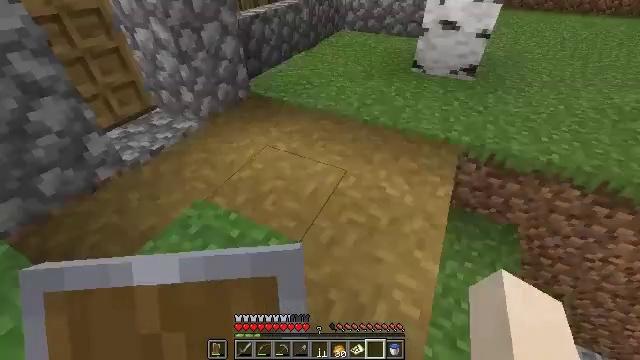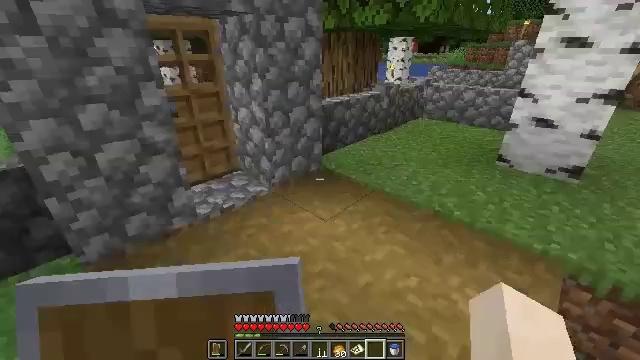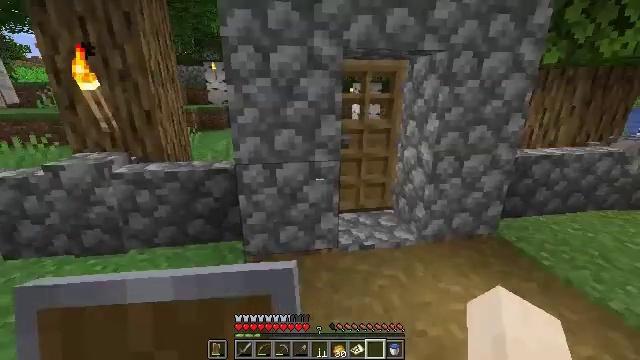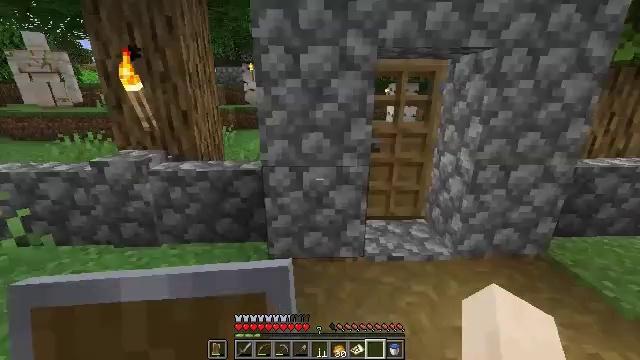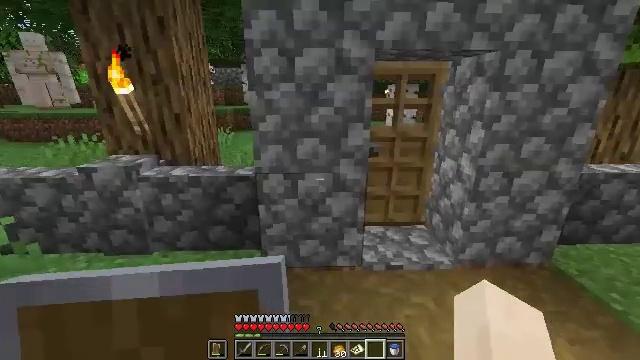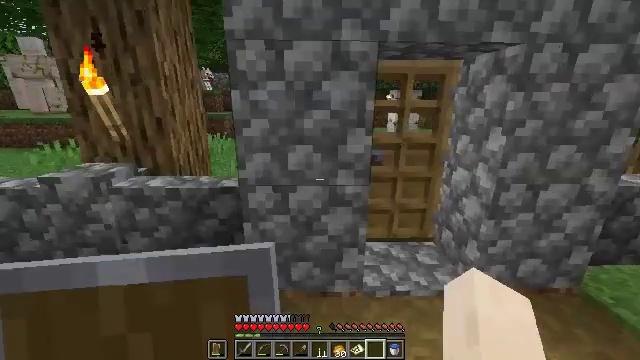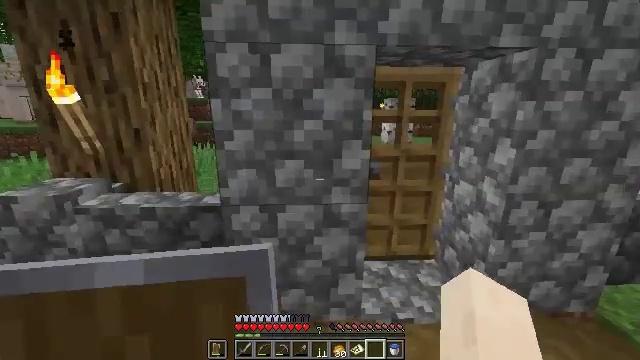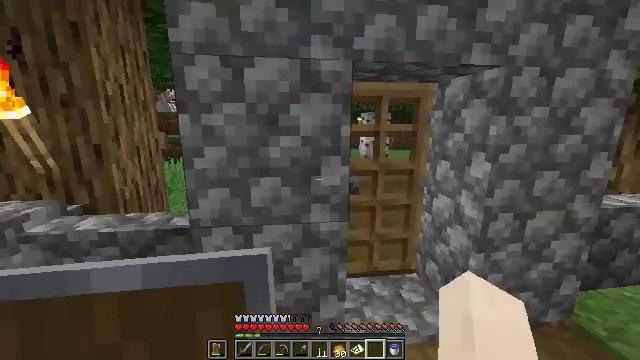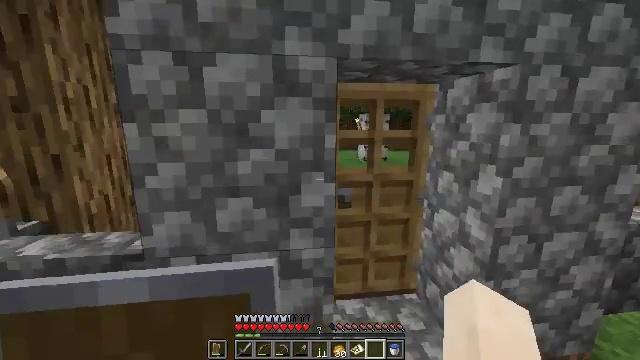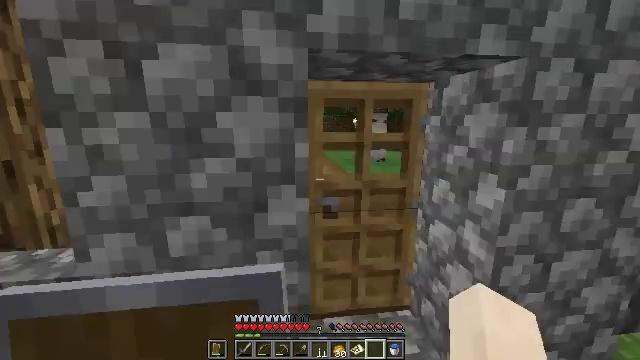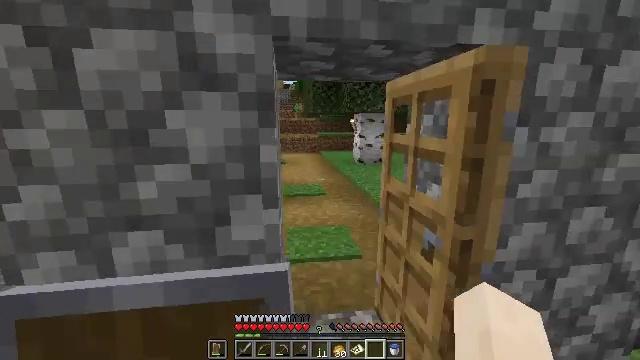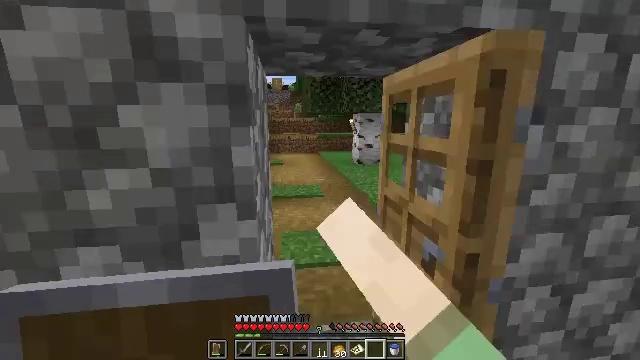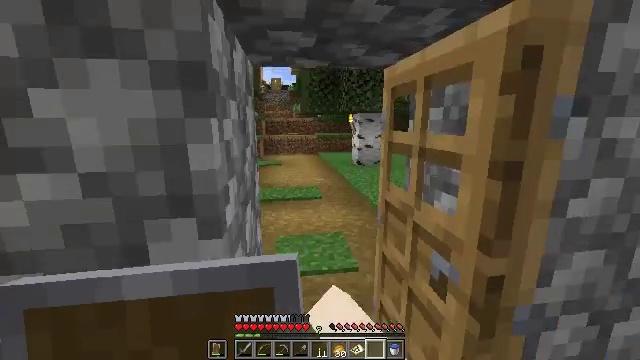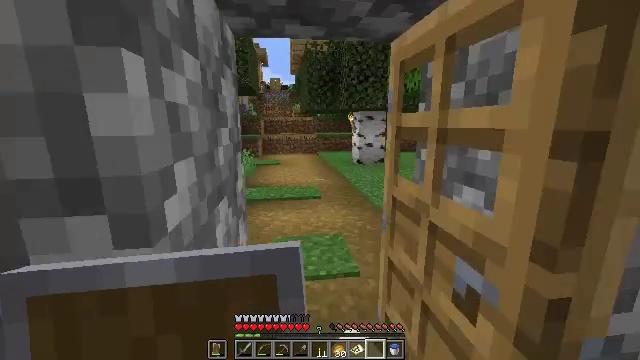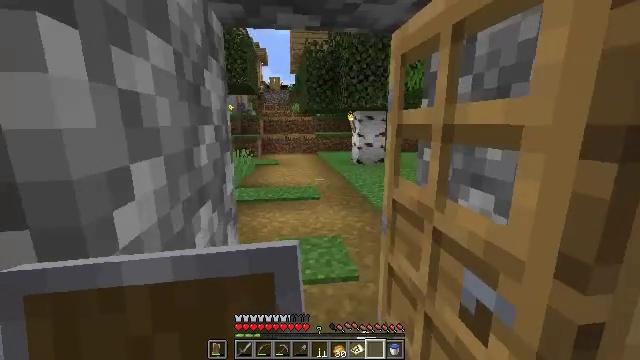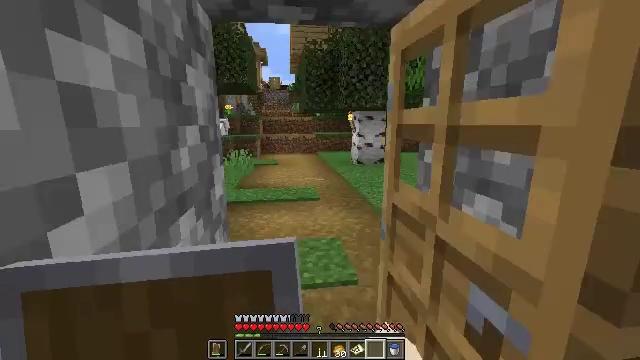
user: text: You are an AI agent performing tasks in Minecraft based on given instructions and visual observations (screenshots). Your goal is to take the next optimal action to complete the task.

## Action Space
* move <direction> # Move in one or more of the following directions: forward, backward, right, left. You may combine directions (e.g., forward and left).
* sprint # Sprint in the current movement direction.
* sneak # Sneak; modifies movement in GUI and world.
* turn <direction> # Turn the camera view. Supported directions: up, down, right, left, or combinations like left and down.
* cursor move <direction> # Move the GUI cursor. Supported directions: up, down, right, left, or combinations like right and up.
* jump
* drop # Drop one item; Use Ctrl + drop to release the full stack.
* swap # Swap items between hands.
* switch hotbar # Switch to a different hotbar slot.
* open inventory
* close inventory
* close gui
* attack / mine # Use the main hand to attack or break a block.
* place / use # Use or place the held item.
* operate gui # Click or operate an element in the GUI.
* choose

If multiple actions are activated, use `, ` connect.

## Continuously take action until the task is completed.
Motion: motion action
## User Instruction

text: Mine the blue orchid from the ground.
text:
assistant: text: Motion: move forward, turn left and up
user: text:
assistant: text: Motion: move forward, turn left and up
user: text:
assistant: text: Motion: move forward, turn left
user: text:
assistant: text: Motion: move forward
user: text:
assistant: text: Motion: move forward, turn up
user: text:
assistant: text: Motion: move forward, turn right and up
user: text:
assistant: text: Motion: move forward and move right, turn right and up
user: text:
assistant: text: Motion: move forward and move right
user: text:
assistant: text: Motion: move forward and move right
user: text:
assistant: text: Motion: move forward and move right, use / place
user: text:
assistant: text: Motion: move forward, use / place
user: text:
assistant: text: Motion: move forward
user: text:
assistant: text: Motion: move forward
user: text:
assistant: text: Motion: move forward
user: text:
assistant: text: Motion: move forward
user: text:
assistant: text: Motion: move forward, turn right
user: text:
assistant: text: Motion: move forward and move left, turn right and down
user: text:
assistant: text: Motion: move forward and move left, turn right and up
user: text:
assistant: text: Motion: move back and move left, turn right and down
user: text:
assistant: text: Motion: move back and move left, turn right
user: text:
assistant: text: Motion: move back and move left, use / place
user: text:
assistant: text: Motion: move back and move left, turn left and down, use / place
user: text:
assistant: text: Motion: move back and move left, turn left and down
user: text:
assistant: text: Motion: move left, turn left
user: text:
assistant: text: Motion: move left, turn left
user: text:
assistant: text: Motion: move left, turn left and up
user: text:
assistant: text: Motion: move forward and move left, turn left and up
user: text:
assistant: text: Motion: move forward, turn left and up
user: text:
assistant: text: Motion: move forward, sprint
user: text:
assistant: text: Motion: move forward, sprint, turn left